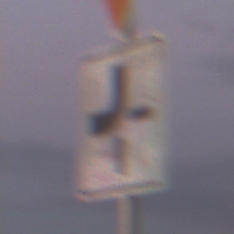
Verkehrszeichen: VerlaufVorfahrtsstrasse2
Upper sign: VorfahrtGewaehren
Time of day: SunriseSunset
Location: Outdoor (Nature)
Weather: PartlyCloudy
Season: NotSpecified
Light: Natural